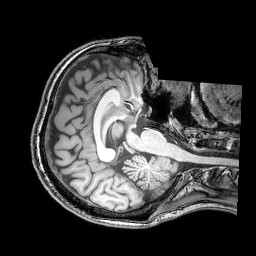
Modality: T1w
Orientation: axial